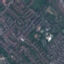
Land use / land cover class: Residential